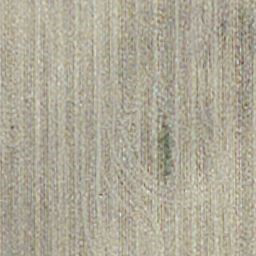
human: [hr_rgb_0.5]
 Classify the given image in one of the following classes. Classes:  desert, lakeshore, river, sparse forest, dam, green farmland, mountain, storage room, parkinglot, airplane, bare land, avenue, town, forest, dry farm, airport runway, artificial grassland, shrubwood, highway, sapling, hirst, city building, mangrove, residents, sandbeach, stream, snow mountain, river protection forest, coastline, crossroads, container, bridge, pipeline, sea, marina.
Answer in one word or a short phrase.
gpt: dry farm